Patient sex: M
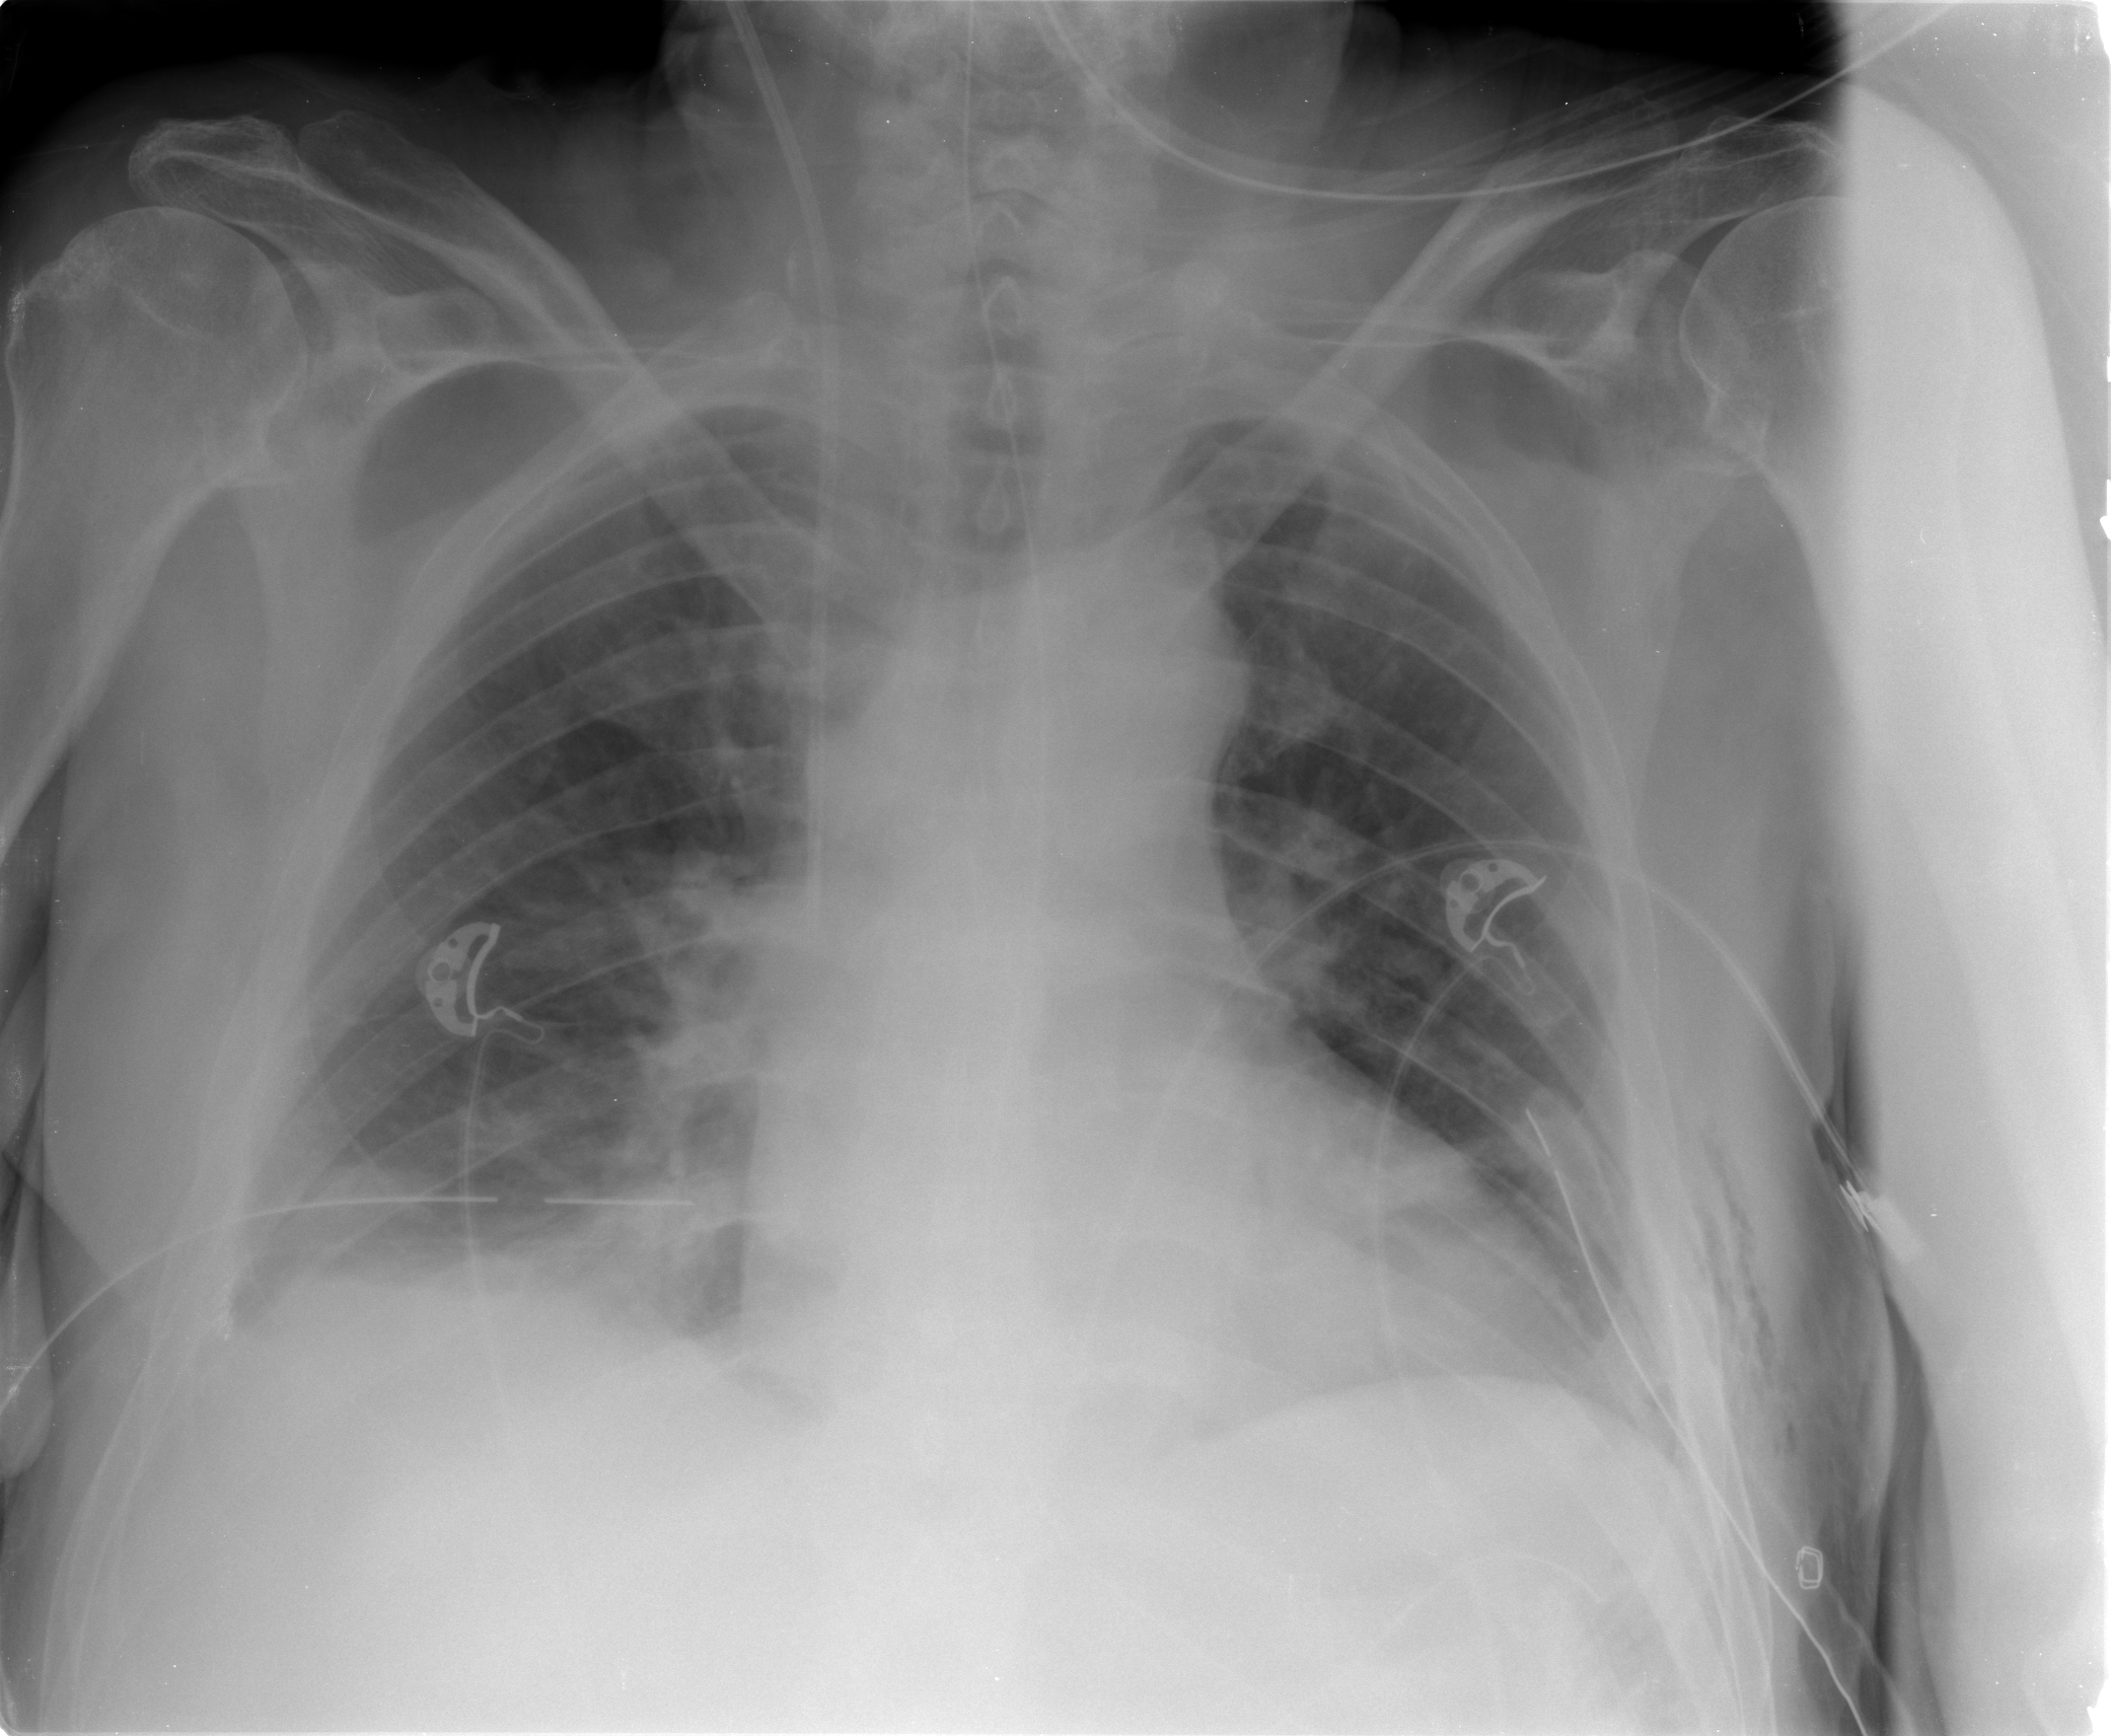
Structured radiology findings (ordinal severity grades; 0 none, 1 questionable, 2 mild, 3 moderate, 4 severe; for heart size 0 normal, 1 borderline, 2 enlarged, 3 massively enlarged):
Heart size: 1
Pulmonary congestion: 2
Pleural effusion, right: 2
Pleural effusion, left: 2
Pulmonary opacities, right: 1
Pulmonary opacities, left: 1
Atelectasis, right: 2
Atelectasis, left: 2